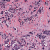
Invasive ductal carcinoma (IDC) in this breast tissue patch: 1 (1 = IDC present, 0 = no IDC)